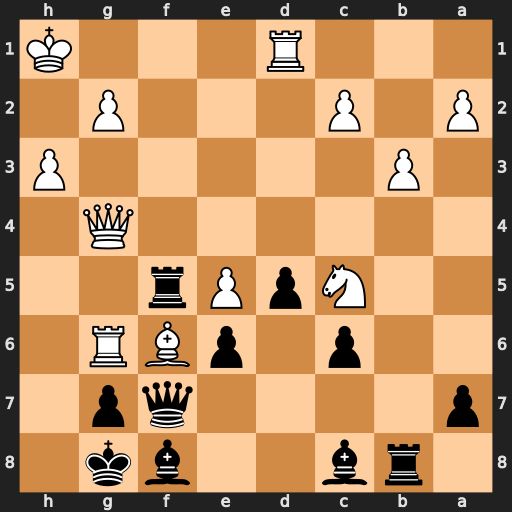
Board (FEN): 1rb2bk1/p4qp1/2p1pBR1/2NpPr2/6Q1/1P5P/P1P3P1/3R3K
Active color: b
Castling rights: -
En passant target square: -
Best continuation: Kh7 Rg5 Rxg5